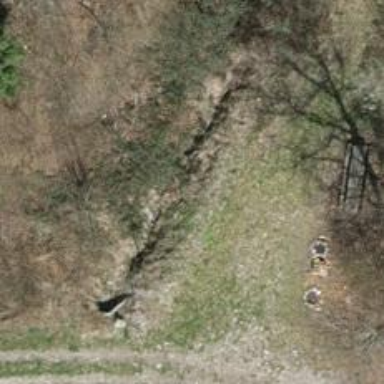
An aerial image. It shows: Path on the ground.